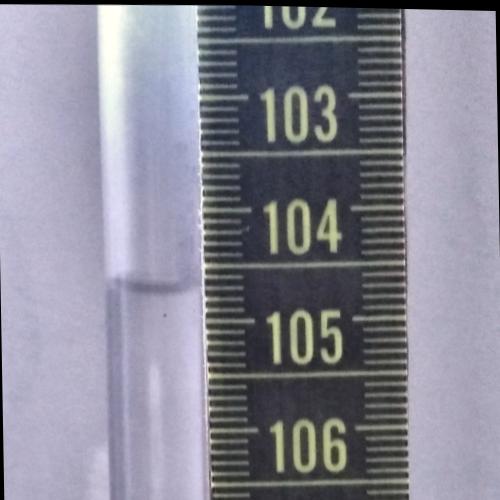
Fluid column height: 104.7 cm